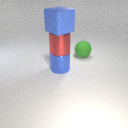
large red metal cylinder below large blue rubber cube